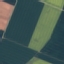
Land use / land cover: AnnualCrop